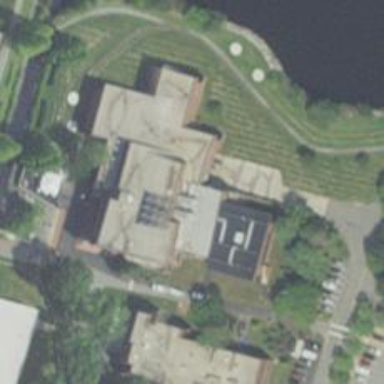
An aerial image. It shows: View of university building.